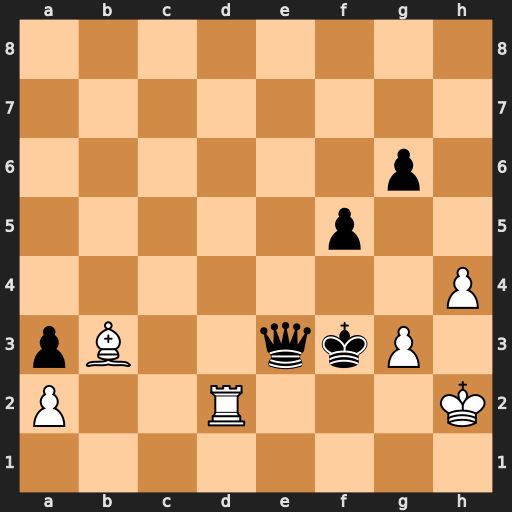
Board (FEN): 8/8/6p1/5p2/7P/pB2qkP1/P2R3K/8
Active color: w
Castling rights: -
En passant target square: -
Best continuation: Bd1+ Ke4 Re2 Qxe2+ Bxe2